【题型】解答题　【知识点】平面几何　【难度】easy
如图，$\odot O$ 为 $\text{Rt}\triangle ABC$ 的内切圆，切点分别为 $D, E, F$，且 $\angle C=90^\circ$，$AC=6$，$BC=8$，求 $\odot O$ 的半径。

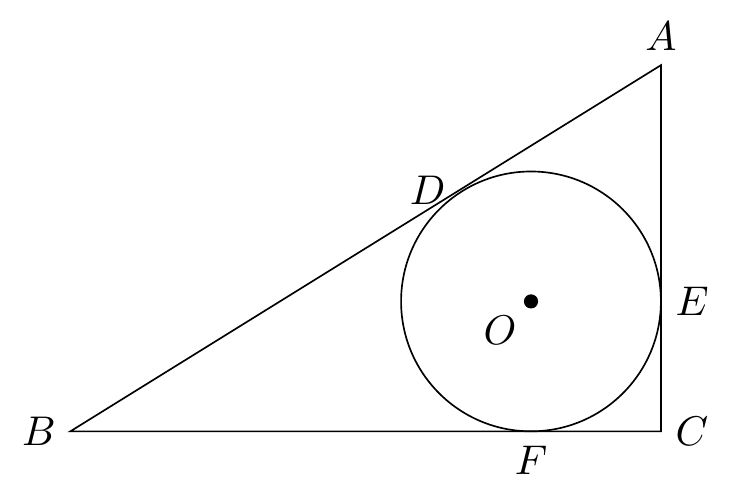
【解答】
解：如图，连接 $OA, OB, OC, OD, OE, OF$，

$\because \odot O$ 为 $\text{Rt}\triangle ABC$ 的内切圆，切点分别为 $D, E, F$，

$\therefore OD \perp AB, OE \perp AC, OF \perp BC$，且 $OD = OE = OF$，

在 $\text{Rt}\triangle ABC$ 中，由勾股定理得 $AB = \sqrt{AC^2 + BC^2} = \sqrt{6^2 + 8^2} = 10$，

$\therefore S_{\triangle ABC} = \frac{1}{2} BC \cdot AC = \frac{1}{2} \times 8 \times 6 = 24$，

$\because  S_{\triangle OAB} + S_{\triangle OBC} + S_{\triangle OCA} = S_{\triangle ABC}$，

$\therefore \frac{1}{2} AB \cdot OD + \frac{1}{2} AC \cdot OE + \frac{1}{2} BC \cdot OF = 24$，

即 $\frac{1}{2} \times (10 + 6 + 8) \times OD = 24$，

$\therefore OD = 2$，

即 $\odot O$ 的半径为 $2$。
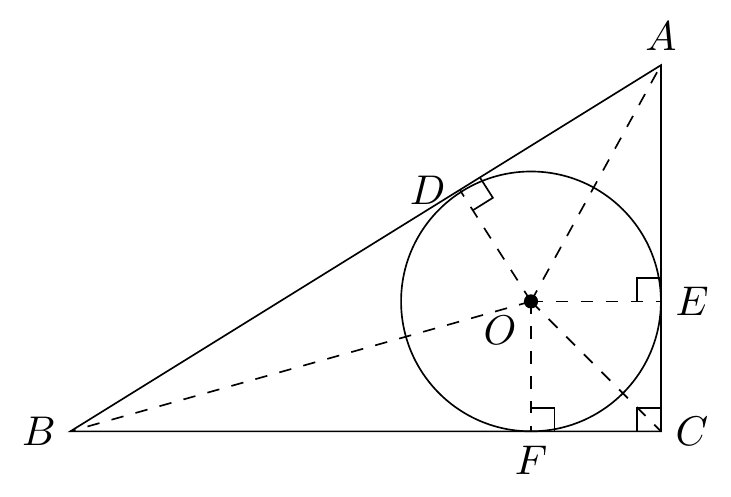